RGB frame:
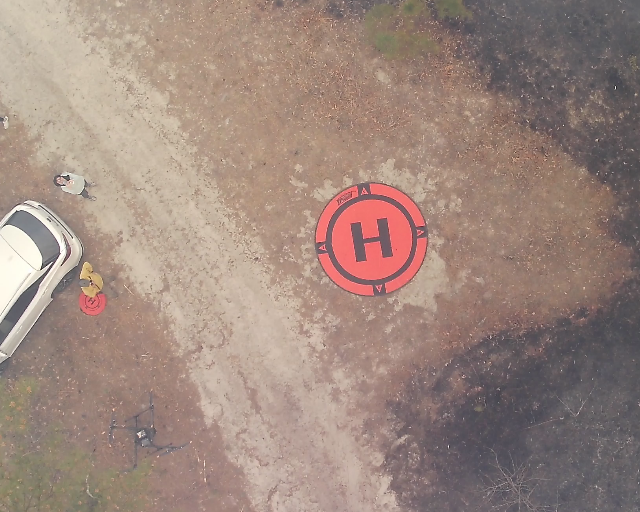
Thermal frame:
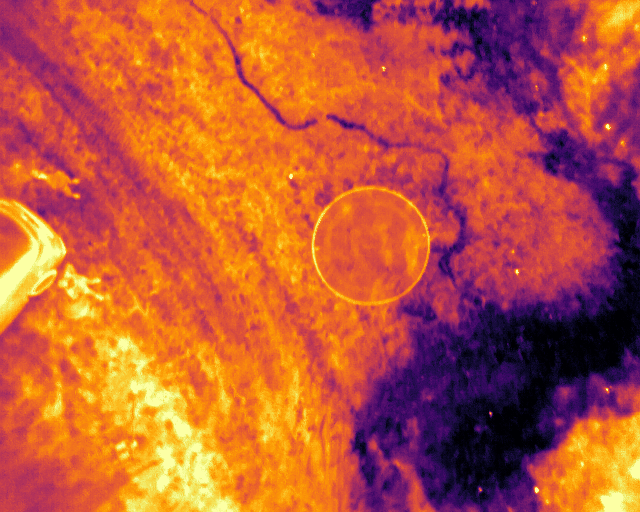
Captured: 2026-02-26 03:05:02
Pixels at or above 80 °C: 11 (fraction of frame: 3.35693359375e-05)